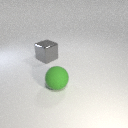
large gray metal cube to the left of large green rubber sphere